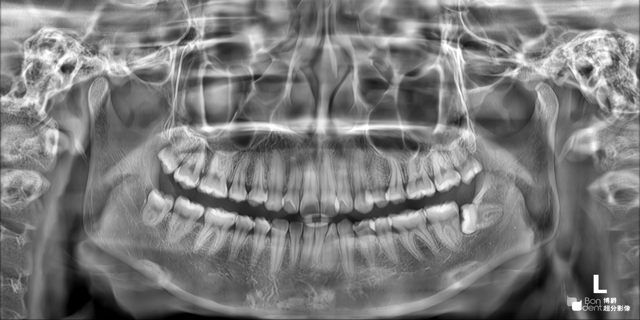
adult